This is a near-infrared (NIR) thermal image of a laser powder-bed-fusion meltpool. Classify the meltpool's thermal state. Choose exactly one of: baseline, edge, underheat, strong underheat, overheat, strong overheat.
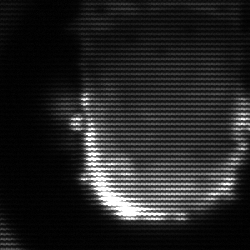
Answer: baseline